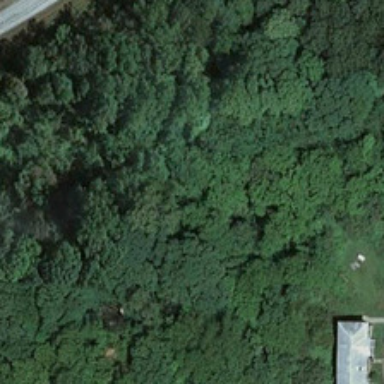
Many green trees are in a forest .